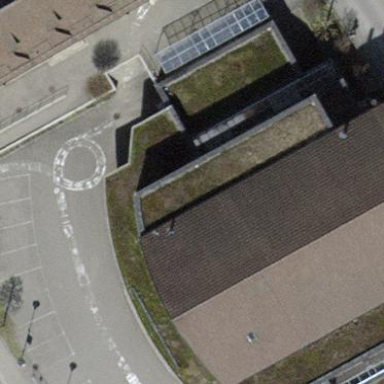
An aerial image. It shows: Public building.